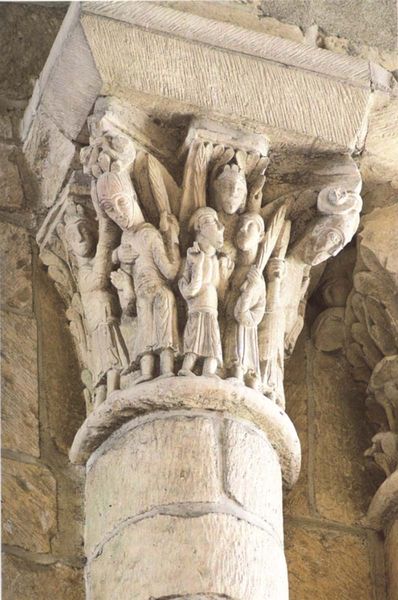
Titel: Obergeschoß des Westturms, Kapitell, Märtyrer
Institution: Abtei Saint-Benôt-sur-Loire
Schlagwörter: kämpfer, gelb, menschen, köpfe, männer, säule, tiere, gesichter, sockel, stein, tragen, kinder, engel, skulptur, mauer, figuren, bildhauerei, fotografie, schwert, lorbeer, kapitell, palmzweig, gesims, sandstein, ähren, bauplastik, afrikanisch, gelber sandstein